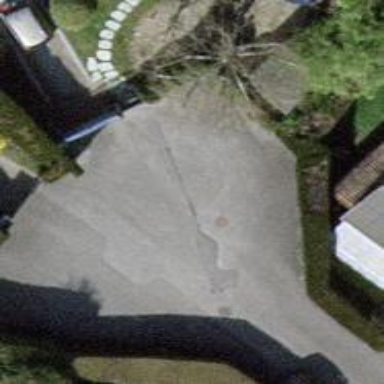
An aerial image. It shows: Turning circle on the road.